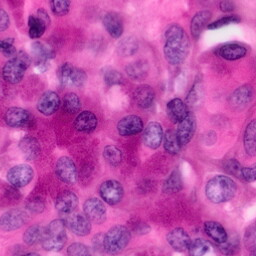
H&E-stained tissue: Pancreatic